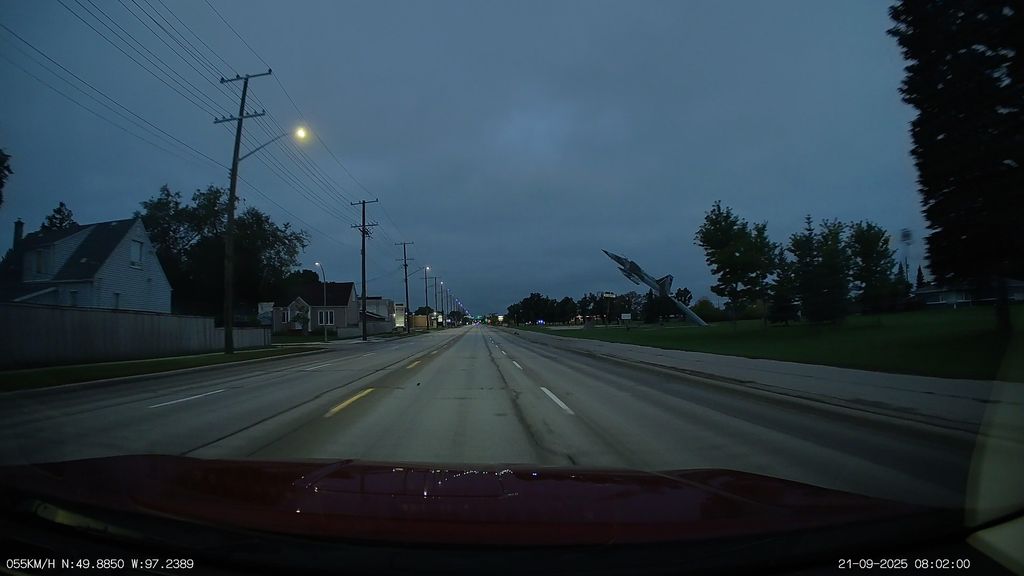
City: winnipeg